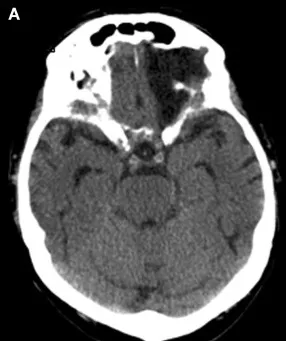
Meningocele into the left orbit due to a bony defect in the orbital roof. (A) Axial computed tomography.
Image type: radiology (ct)